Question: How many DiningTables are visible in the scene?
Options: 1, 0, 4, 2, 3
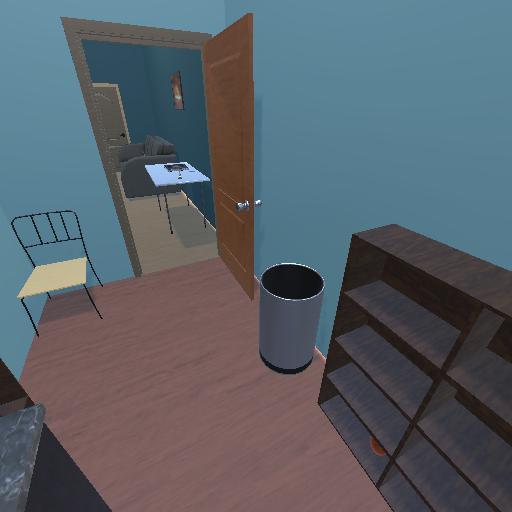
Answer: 1